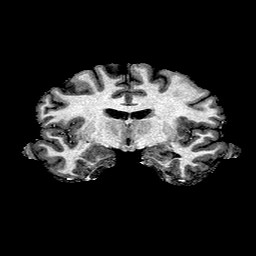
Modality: T1w
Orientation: sagittal
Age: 24
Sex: male
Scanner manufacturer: ge
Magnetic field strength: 3 T
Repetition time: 7.66 s
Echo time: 0.003476 s